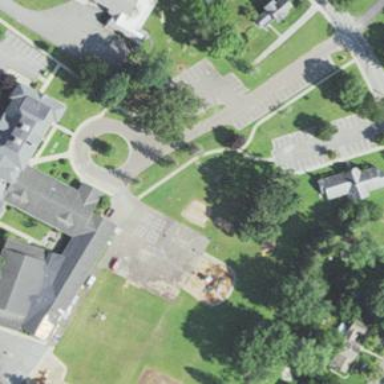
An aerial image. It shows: School.